Field crop: maize
Growth stage: 1
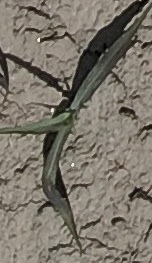
Species: sorghum